Brain MRI, modality: ceT1
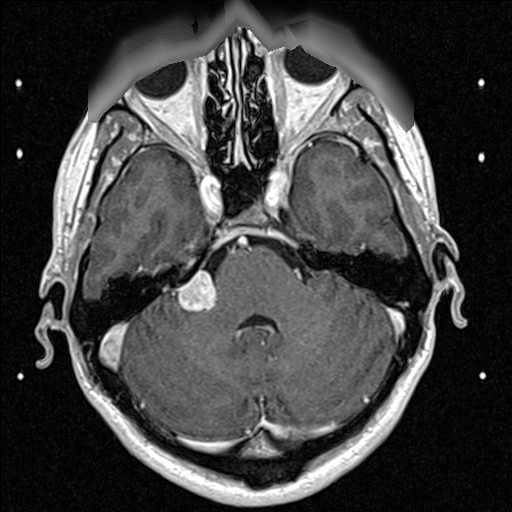